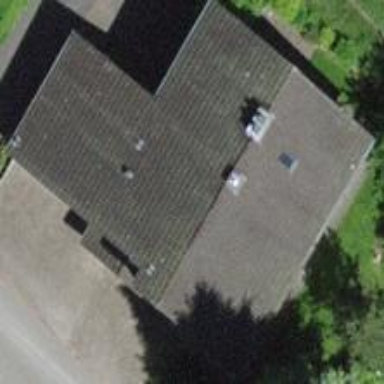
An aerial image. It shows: Gabled roof on building that houses apartments.